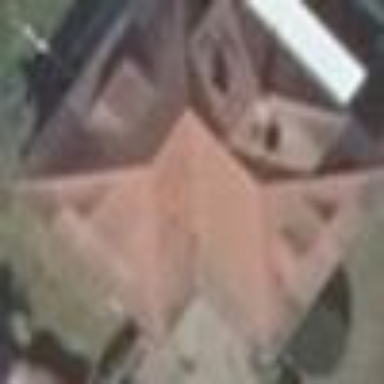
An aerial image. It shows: Building with hipped roof shape.